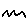
Label: zigzag